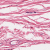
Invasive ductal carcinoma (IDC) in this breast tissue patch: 0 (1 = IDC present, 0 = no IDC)